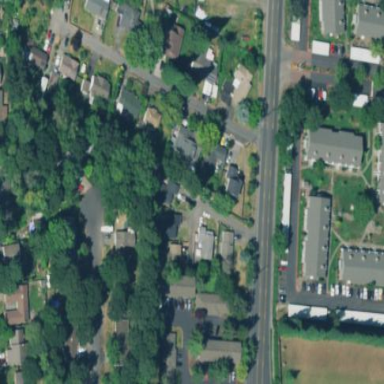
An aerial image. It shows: This residential area consists of single-family homes.